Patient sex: M
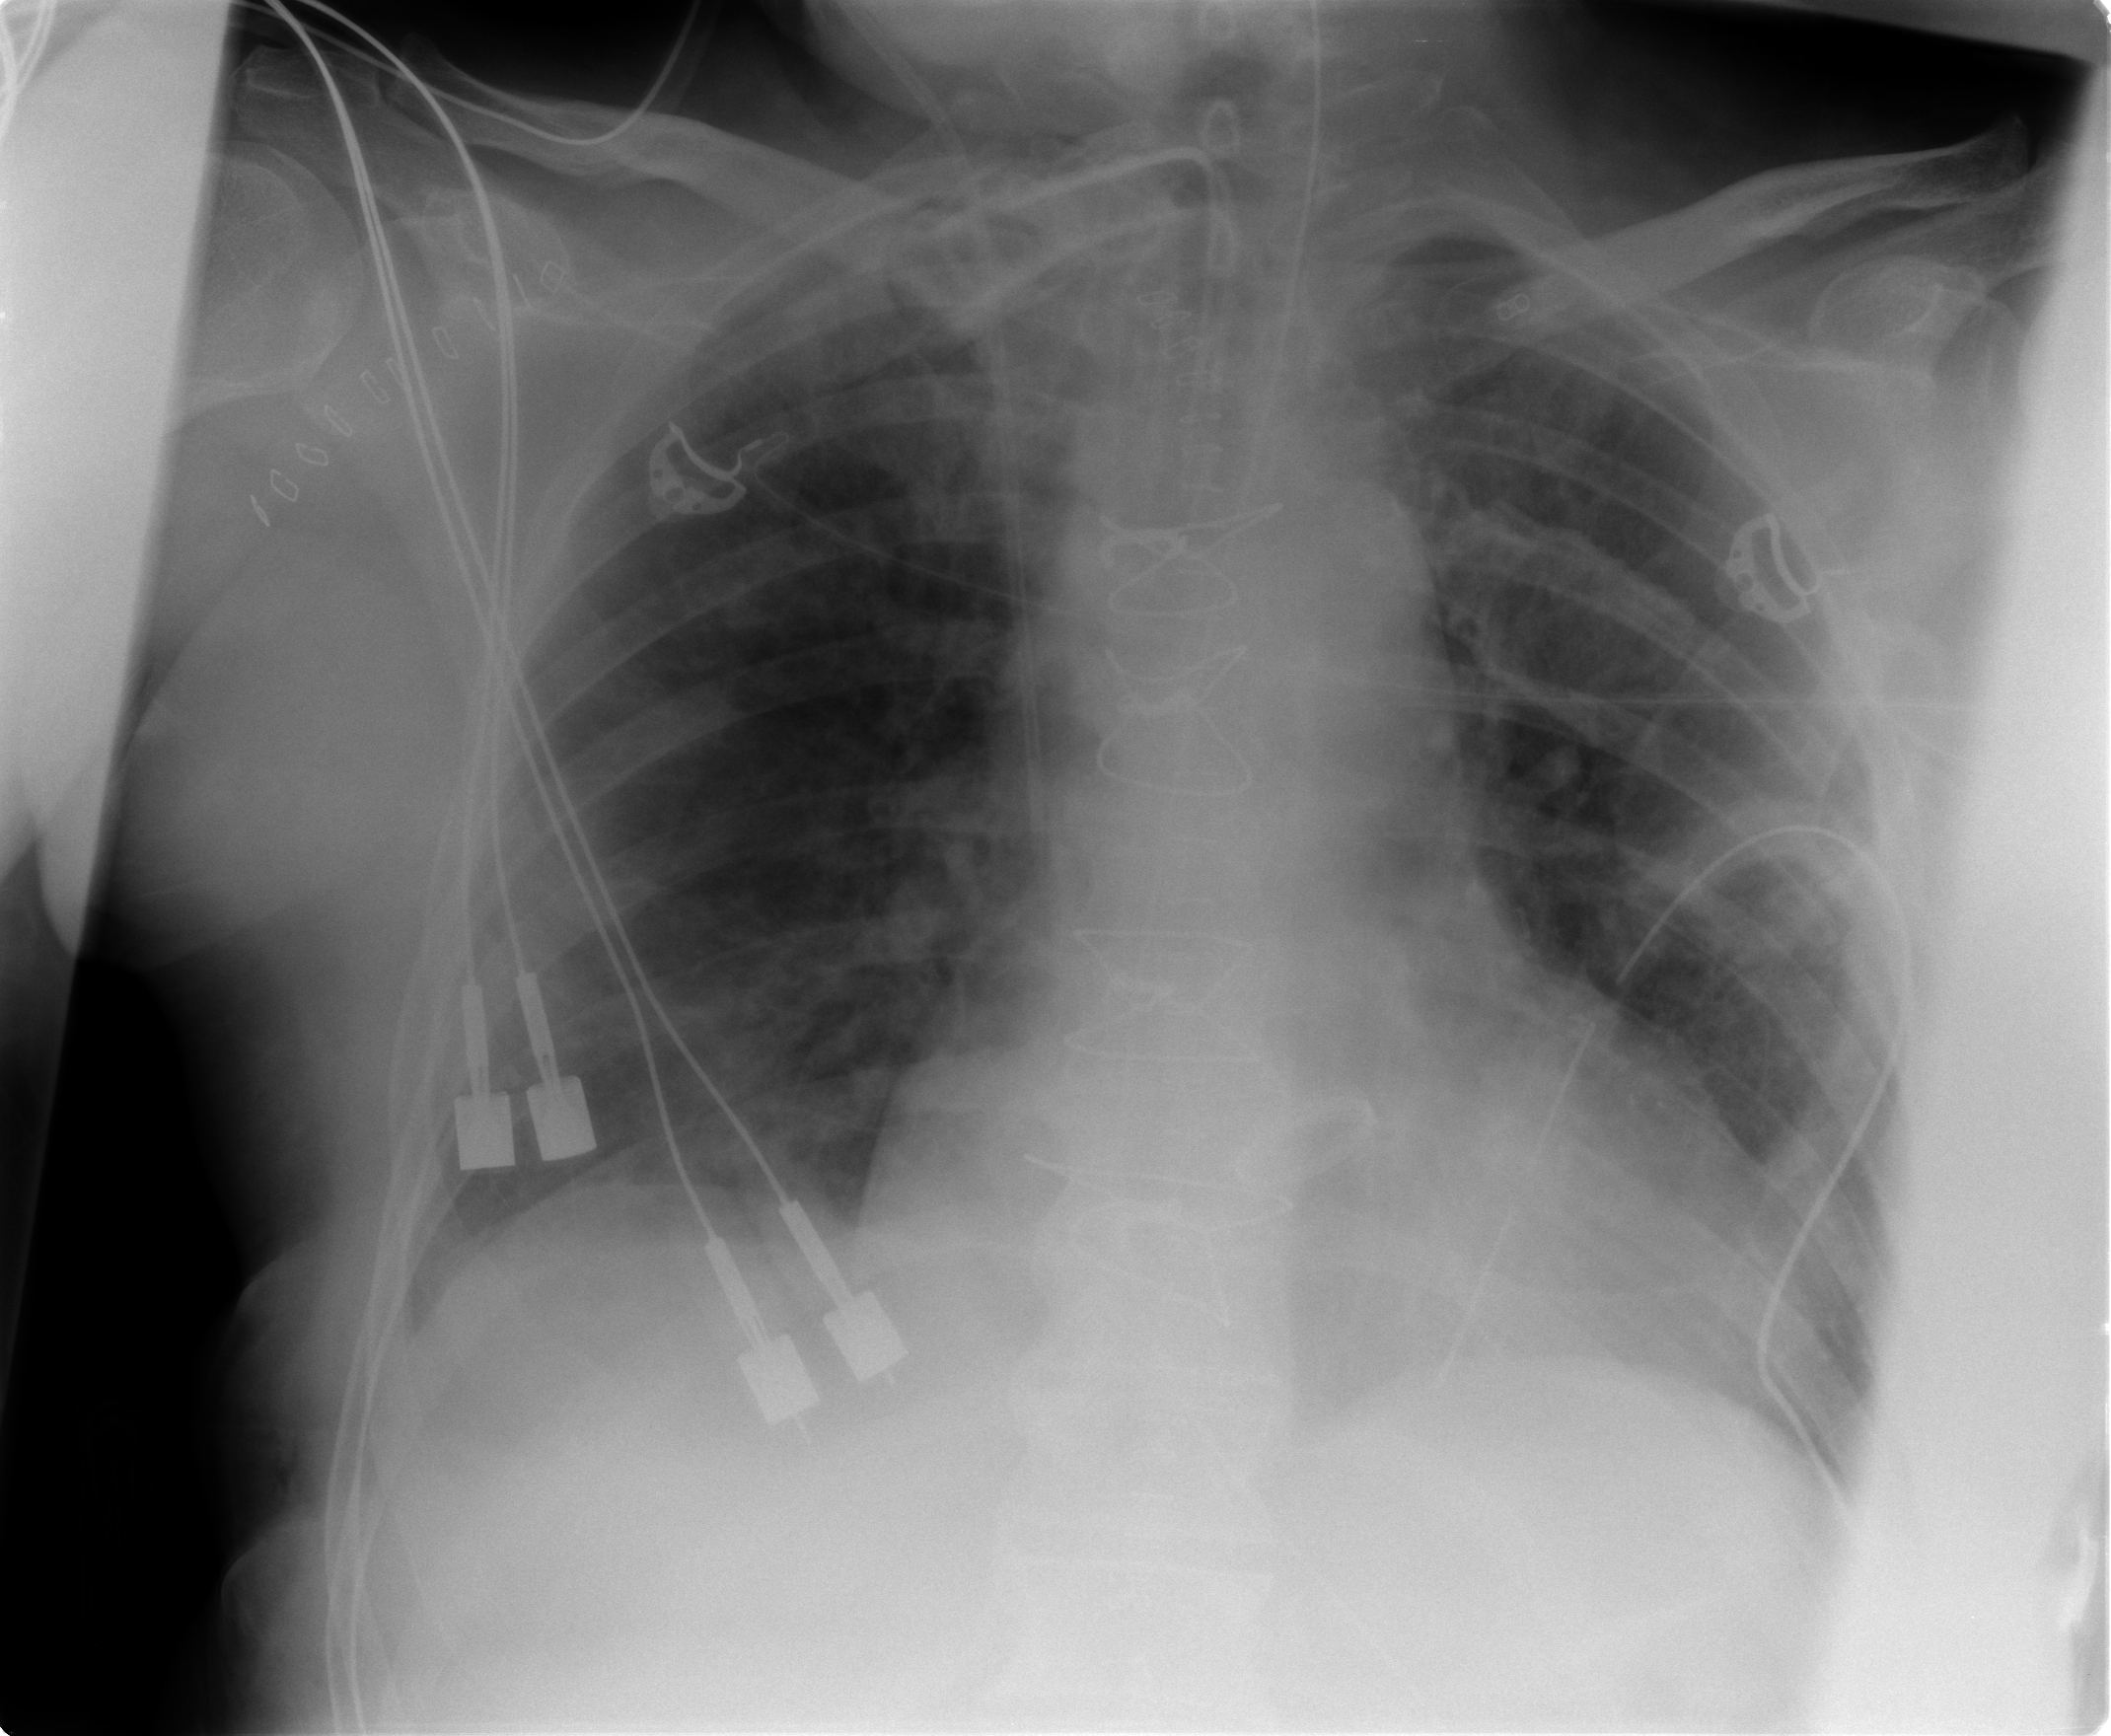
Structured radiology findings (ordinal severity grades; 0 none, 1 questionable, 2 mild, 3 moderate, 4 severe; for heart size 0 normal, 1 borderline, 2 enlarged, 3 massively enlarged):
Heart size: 2
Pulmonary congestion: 2
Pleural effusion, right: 1
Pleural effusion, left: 0
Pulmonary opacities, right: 0
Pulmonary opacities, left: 0
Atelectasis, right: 2
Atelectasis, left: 0